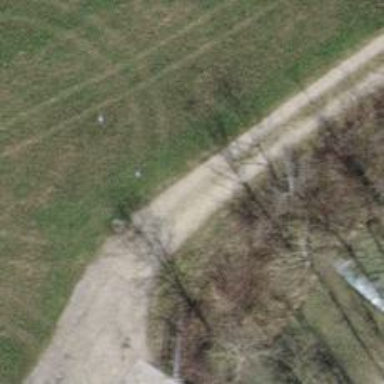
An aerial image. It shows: Gravel track.